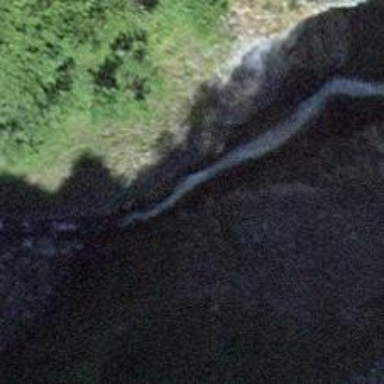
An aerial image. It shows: Beautiful waterfall in nature.